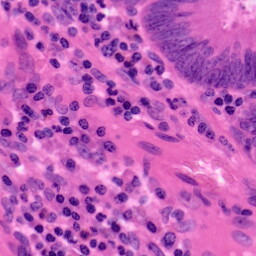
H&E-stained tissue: Colon